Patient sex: M
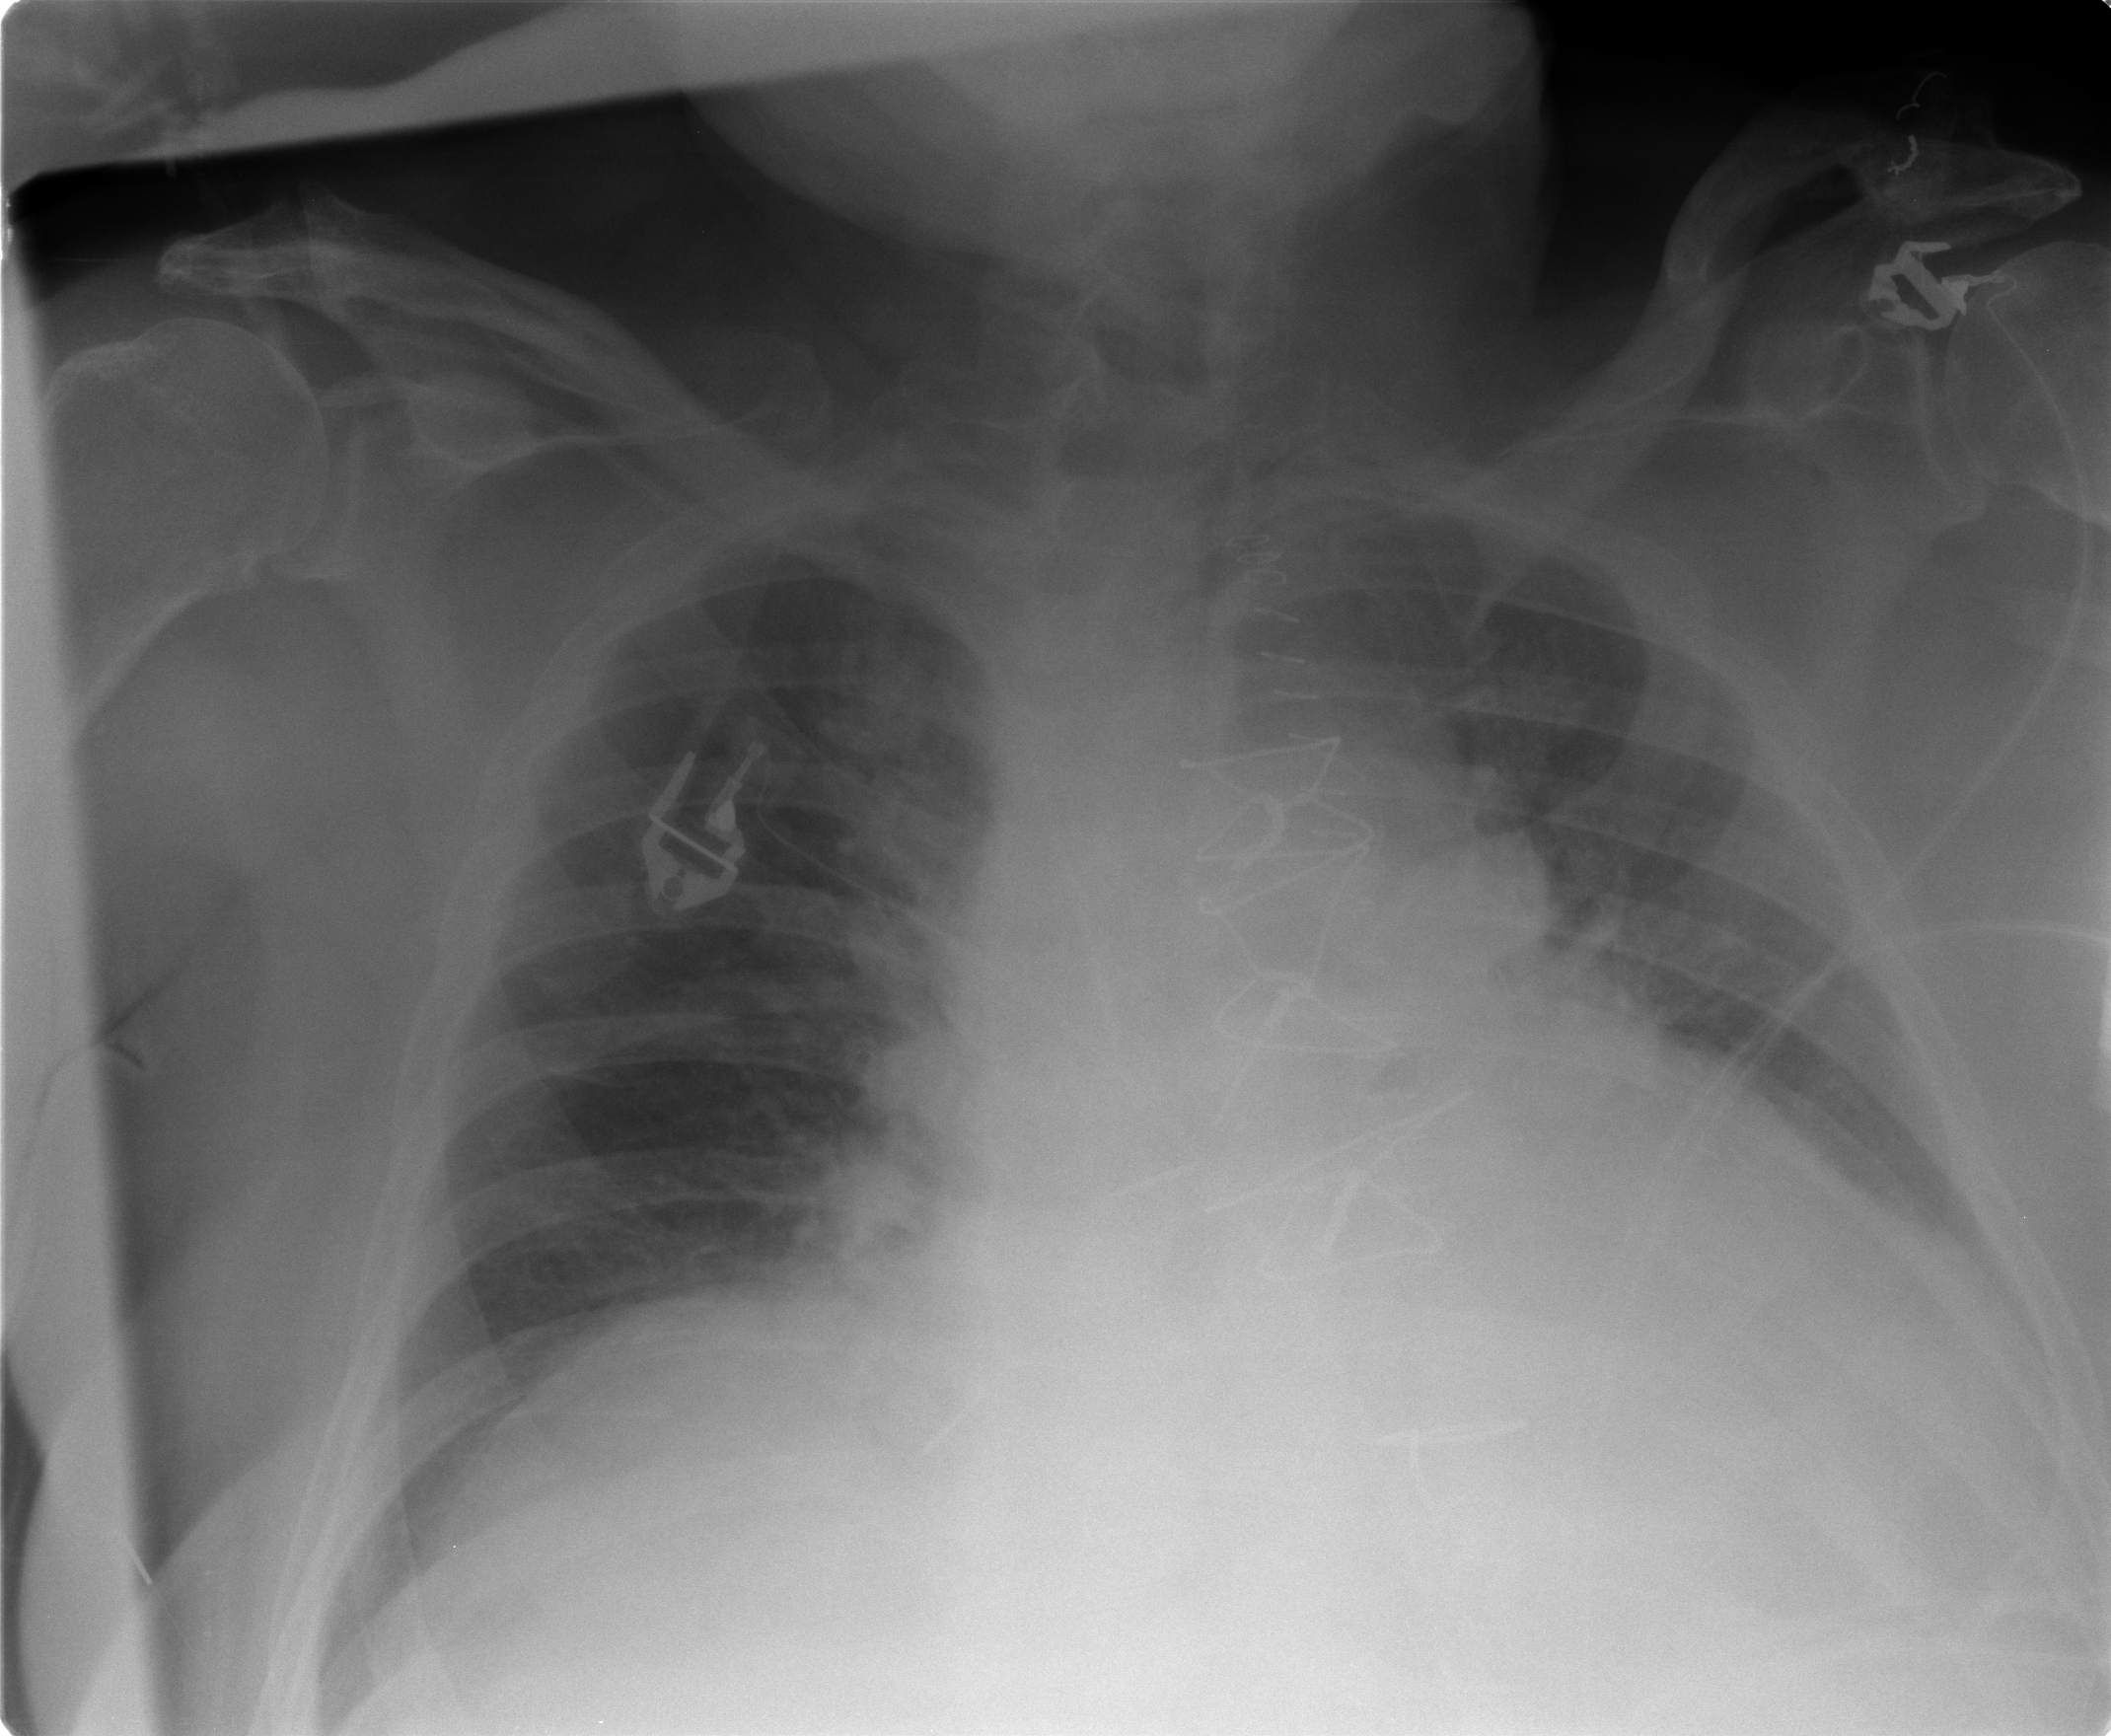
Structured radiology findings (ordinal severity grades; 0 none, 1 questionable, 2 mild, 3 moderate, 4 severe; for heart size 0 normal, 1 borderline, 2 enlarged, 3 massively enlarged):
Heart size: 2
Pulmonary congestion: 2
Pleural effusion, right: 2
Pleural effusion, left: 2
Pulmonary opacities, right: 0
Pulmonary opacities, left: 1
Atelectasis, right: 2
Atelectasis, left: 2